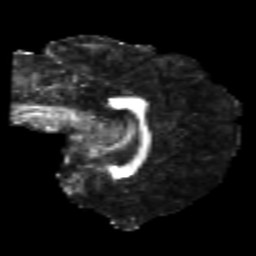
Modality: FA
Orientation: sagittal
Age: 20
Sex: female
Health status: healthy
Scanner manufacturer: philips
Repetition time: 7.382 s
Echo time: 0.08599 s